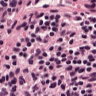
Metastatic tissue present: no